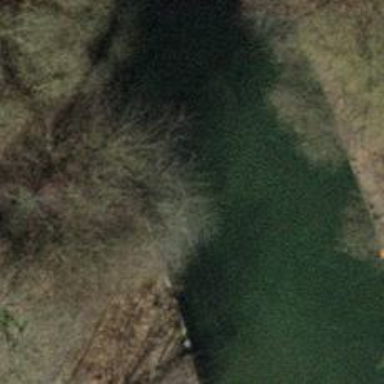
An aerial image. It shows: Bridge over pipeline.